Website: walmart
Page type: address-validator
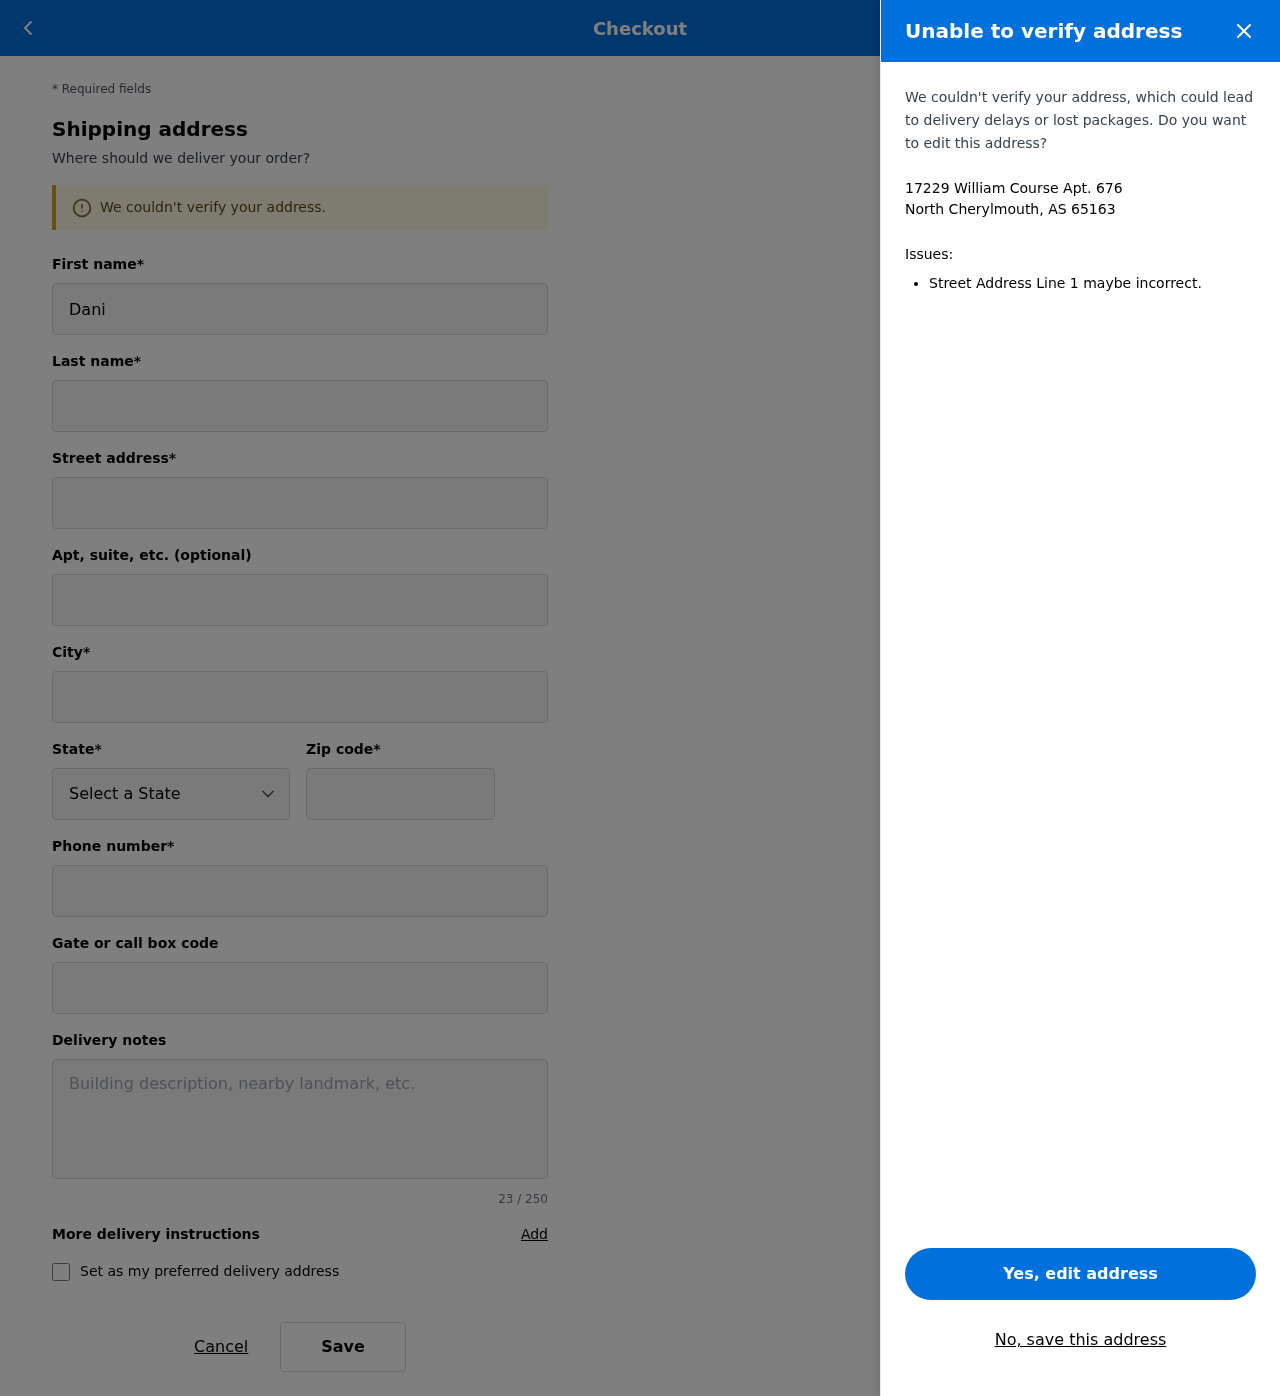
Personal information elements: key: PII_CITY_STATE_ZIP
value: North Cherylmouth, AS 65163
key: PII_DELIVERY_INSTRUCTIONS
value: Do not leave if raining
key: PII_STATE_ABBR
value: AS
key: PII_STREET
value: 17229 William Course Apt. 676
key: PII_FIRSTNAME
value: Daniel
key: PII_LASTNAME
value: Marks
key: PII_STREET2
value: Suite 282
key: PII_CITY
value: North Cherylmouth
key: PII_POSTCODE
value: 65163
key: PII_PHONE
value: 8747474746
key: PII_SECURITY_CODE
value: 42694